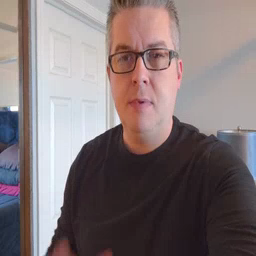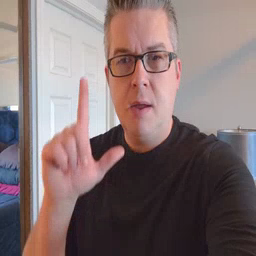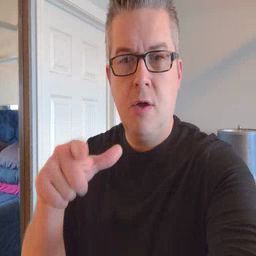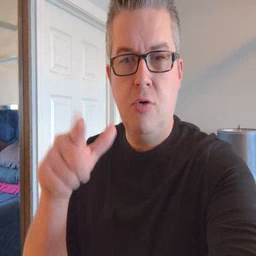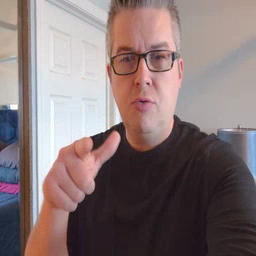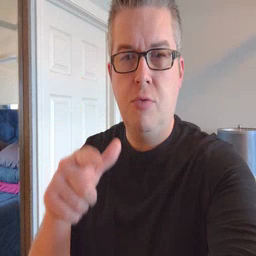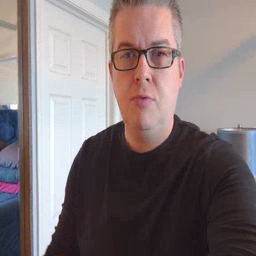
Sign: later